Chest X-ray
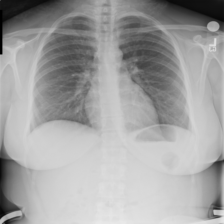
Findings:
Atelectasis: negative
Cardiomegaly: negative
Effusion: negative
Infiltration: negative
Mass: negative
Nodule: negative
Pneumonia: negative
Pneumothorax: negative
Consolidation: negative
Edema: negative
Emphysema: negative
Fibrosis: negative
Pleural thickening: negative
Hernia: negative